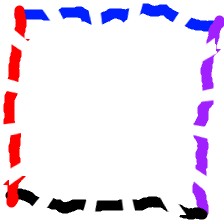
Shape: square